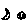
Label: moon